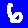
Digit: 6